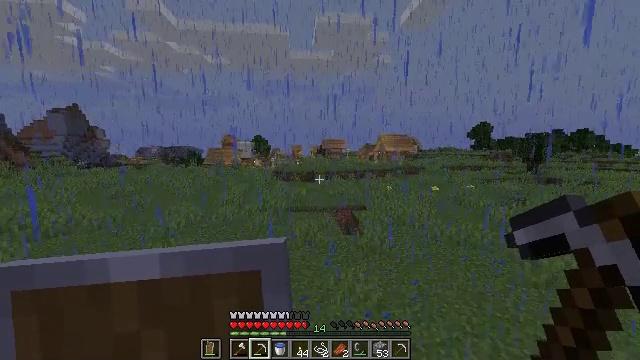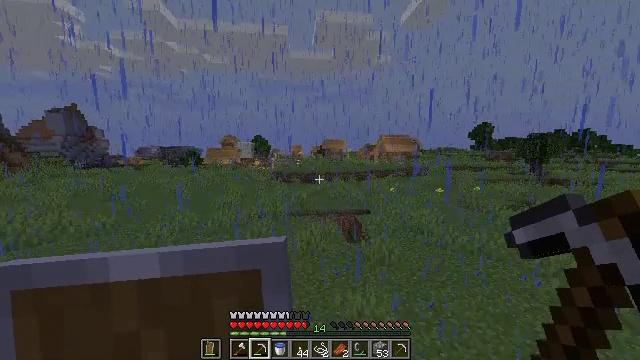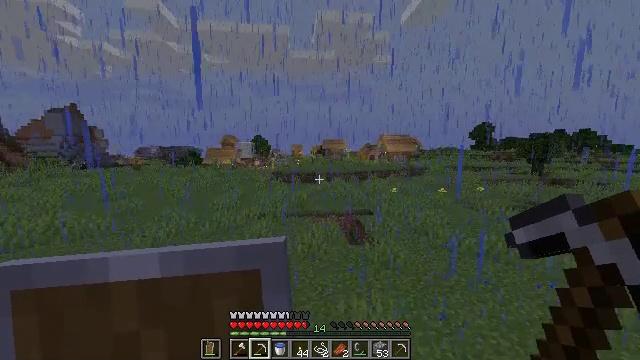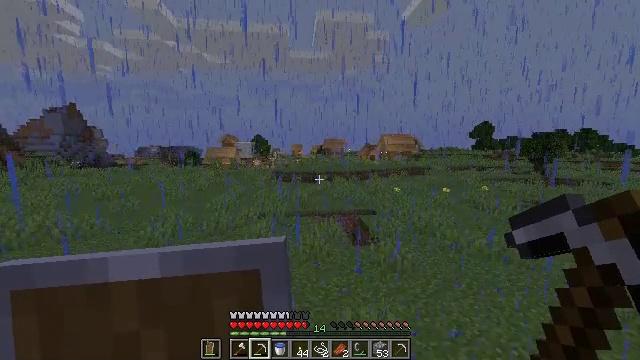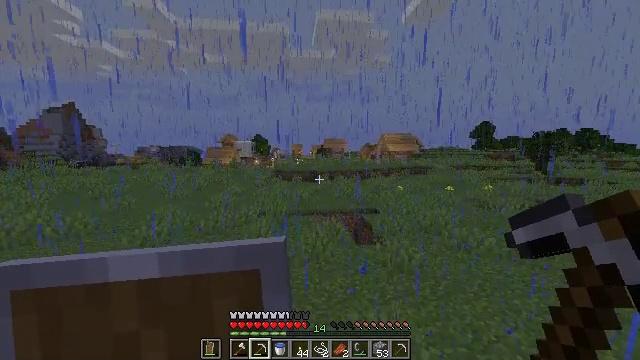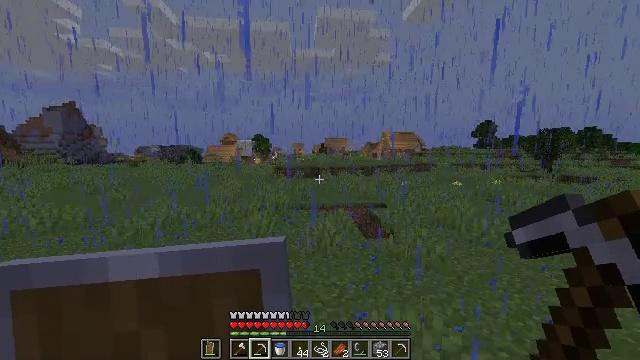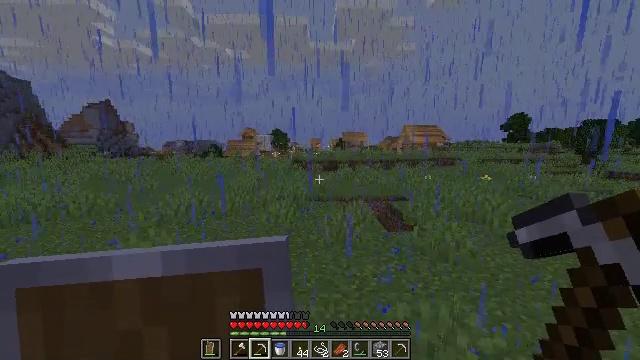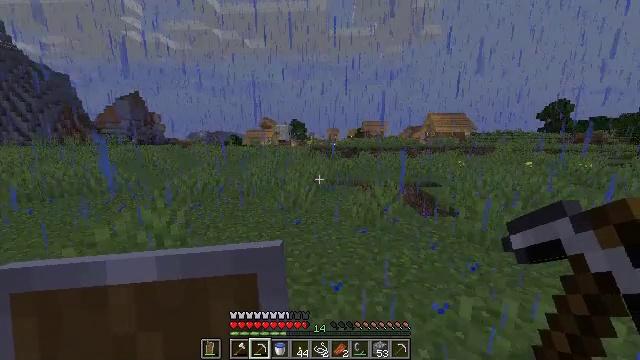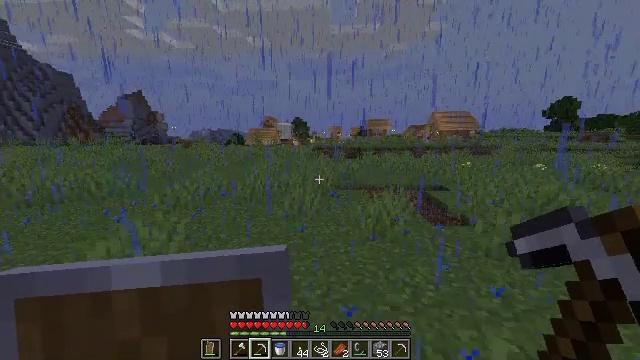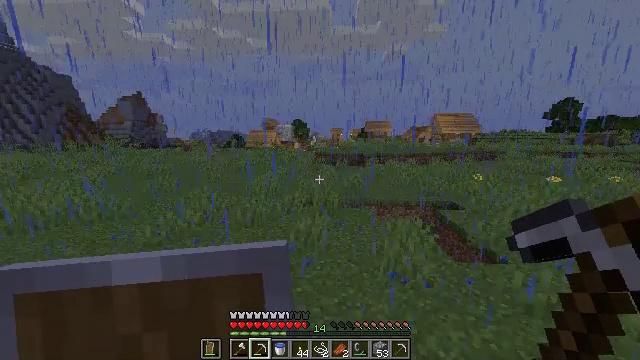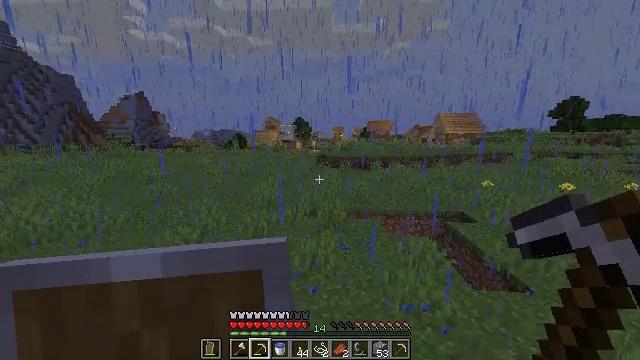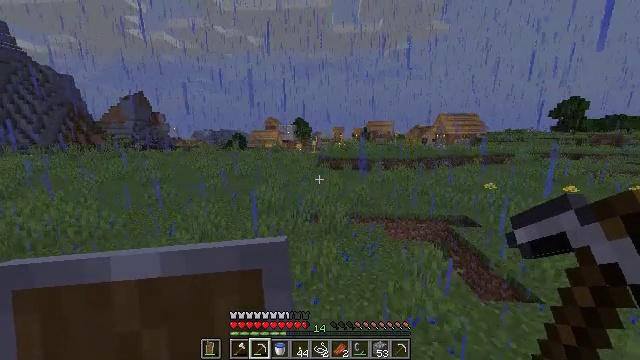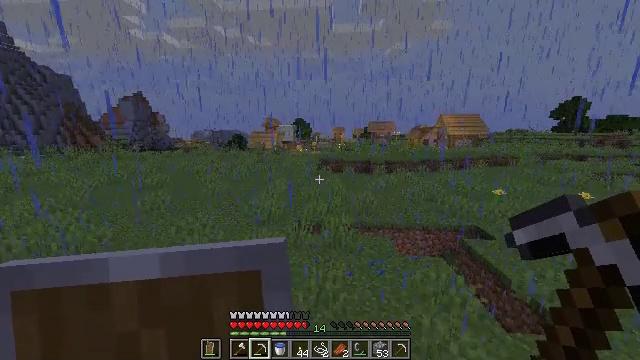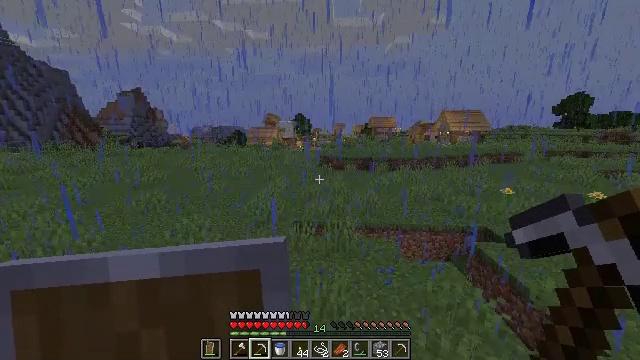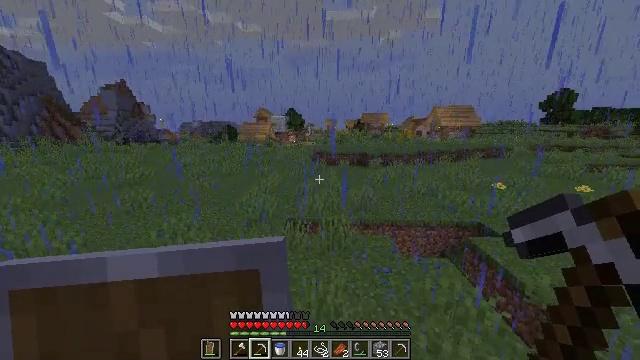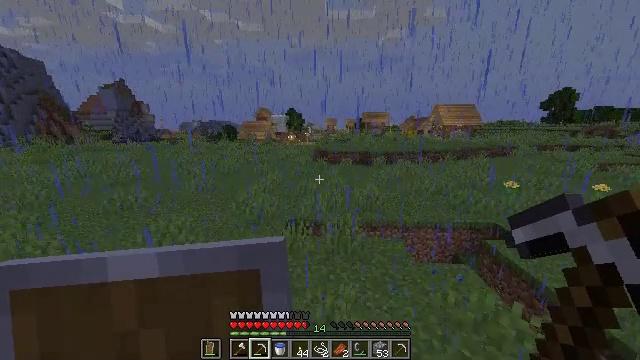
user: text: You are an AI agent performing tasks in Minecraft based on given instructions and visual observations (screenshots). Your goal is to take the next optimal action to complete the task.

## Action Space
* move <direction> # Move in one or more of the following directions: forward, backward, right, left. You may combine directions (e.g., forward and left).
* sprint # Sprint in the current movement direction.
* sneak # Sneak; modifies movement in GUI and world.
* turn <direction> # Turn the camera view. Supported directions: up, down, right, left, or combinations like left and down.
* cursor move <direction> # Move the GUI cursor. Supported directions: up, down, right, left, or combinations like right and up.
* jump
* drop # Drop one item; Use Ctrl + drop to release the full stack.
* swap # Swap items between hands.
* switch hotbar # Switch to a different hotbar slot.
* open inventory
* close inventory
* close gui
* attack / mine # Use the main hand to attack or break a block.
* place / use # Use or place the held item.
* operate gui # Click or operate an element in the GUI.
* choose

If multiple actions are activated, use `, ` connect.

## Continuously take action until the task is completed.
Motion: motion action
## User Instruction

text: Destroy the yellow bed to recycle it.
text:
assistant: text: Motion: move forward and move left, sprint, jump
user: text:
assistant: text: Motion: move forward and move left, sprint, jump
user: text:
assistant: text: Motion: move forward and move left, sprint, jump
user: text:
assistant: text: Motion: move forward and move left, sprint, jump
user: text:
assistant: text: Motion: move forward and move left, sprint, jump
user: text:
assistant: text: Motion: move forward and move left, sprint, turn left and down, jump
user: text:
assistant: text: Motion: move forward and move left, sprint, turn left and down, jump
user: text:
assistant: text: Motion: move forward and move left, sprint, jump
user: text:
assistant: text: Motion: move forward, sprint, jump
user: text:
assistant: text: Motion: move forward, sprint, jump
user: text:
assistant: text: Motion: move forward, sprint, jump
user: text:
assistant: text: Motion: move forward, sprint, jump
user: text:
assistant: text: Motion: move forward, sprint, turn down, jump
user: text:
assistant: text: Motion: move forward, sprint, turn right and down, jump
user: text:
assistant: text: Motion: move forward, sprint, jump
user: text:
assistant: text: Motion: move forward, sprint, jump
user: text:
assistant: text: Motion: move forward, sprint, jump
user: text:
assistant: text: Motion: move forward, sprint, jump
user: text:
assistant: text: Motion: move forward, sprint, jump
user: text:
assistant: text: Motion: move forward, sprint, jump
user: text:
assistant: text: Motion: move forward, sprint, jump
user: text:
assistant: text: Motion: move forward, sprint, jump
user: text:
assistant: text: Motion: move forward, sprint, jump
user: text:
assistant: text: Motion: move forward, sprint, jump
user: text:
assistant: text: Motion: move forward and move left, sprint, jump
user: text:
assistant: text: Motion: move forward and move left, sprint, jump
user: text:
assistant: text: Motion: move forward and move left, sprint, jump
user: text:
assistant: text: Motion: move forward and move left, sprint, jump
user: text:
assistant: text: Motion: move forward and move left, sprint, jump
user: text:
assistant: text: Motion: move forward and move left, sprint, jump